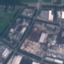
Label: Industrial